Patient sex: F
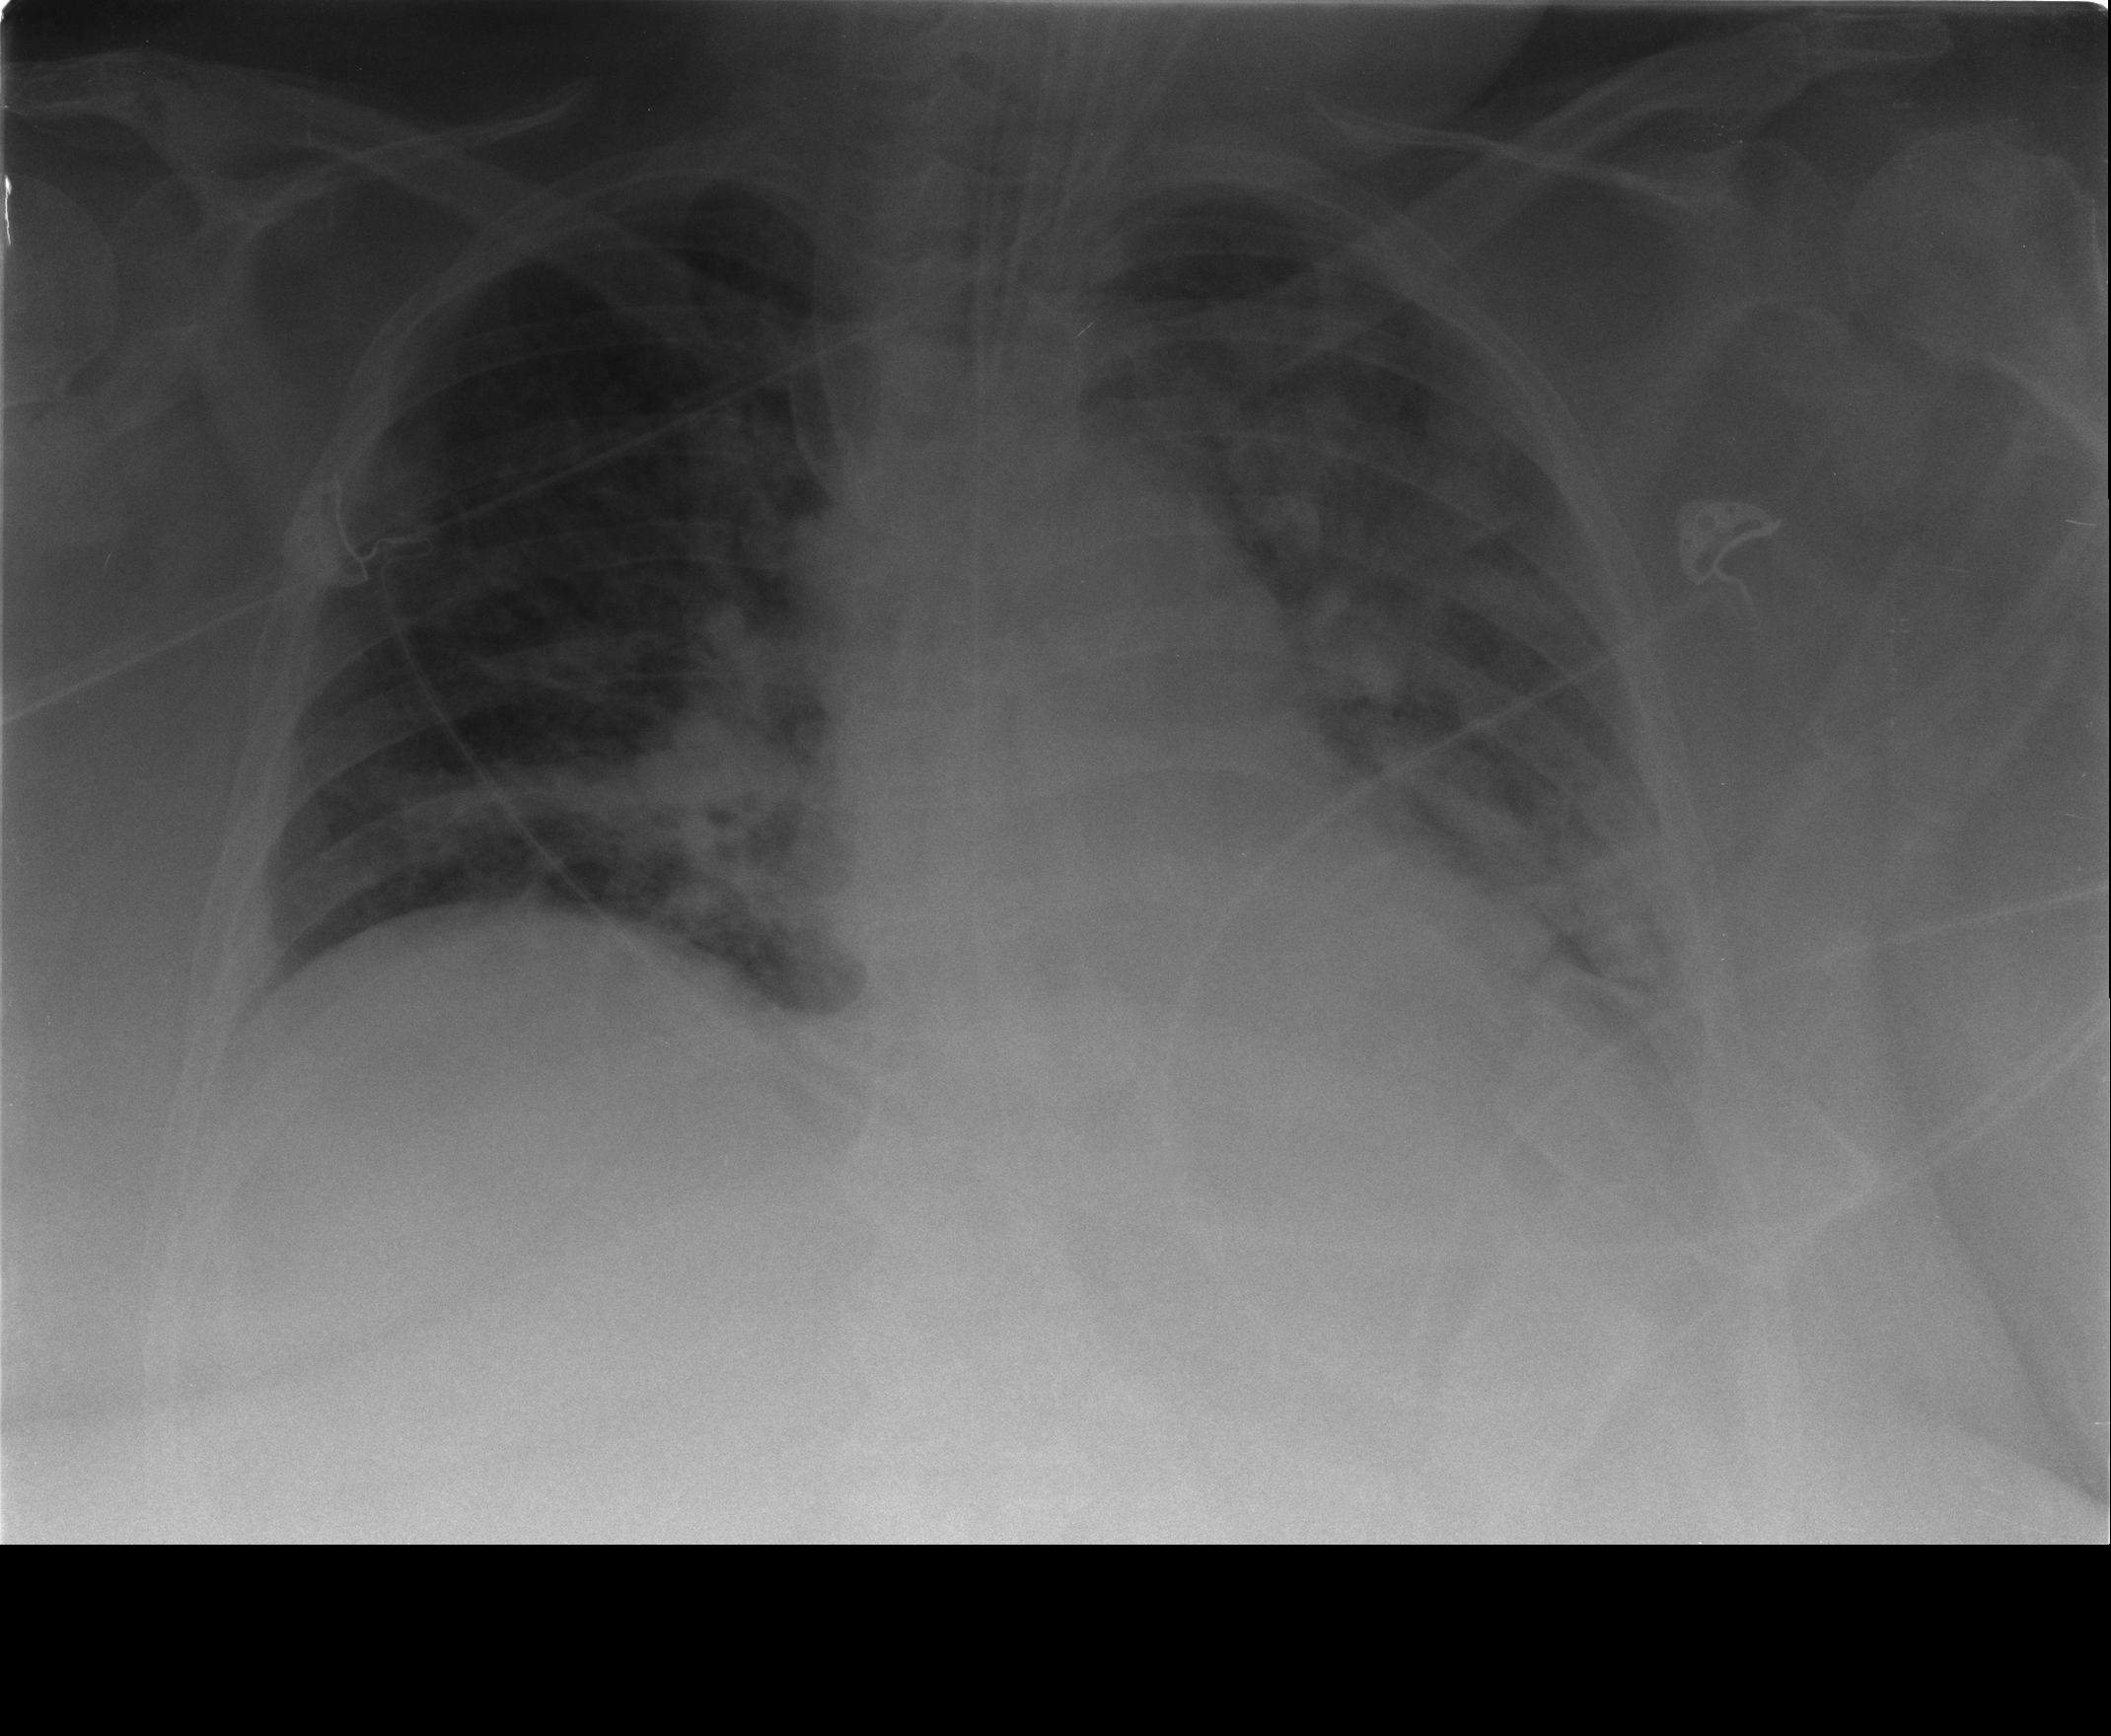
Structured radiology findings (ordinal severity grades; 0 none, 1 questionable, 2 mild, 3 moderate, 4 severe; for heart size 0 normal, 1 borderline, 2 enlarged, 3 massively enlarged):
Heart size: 0
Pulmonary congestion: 1
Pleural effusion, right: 0
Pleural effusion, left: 1
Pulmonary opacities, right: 1
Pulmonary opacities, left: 2
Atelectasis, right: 2
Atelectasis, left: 2